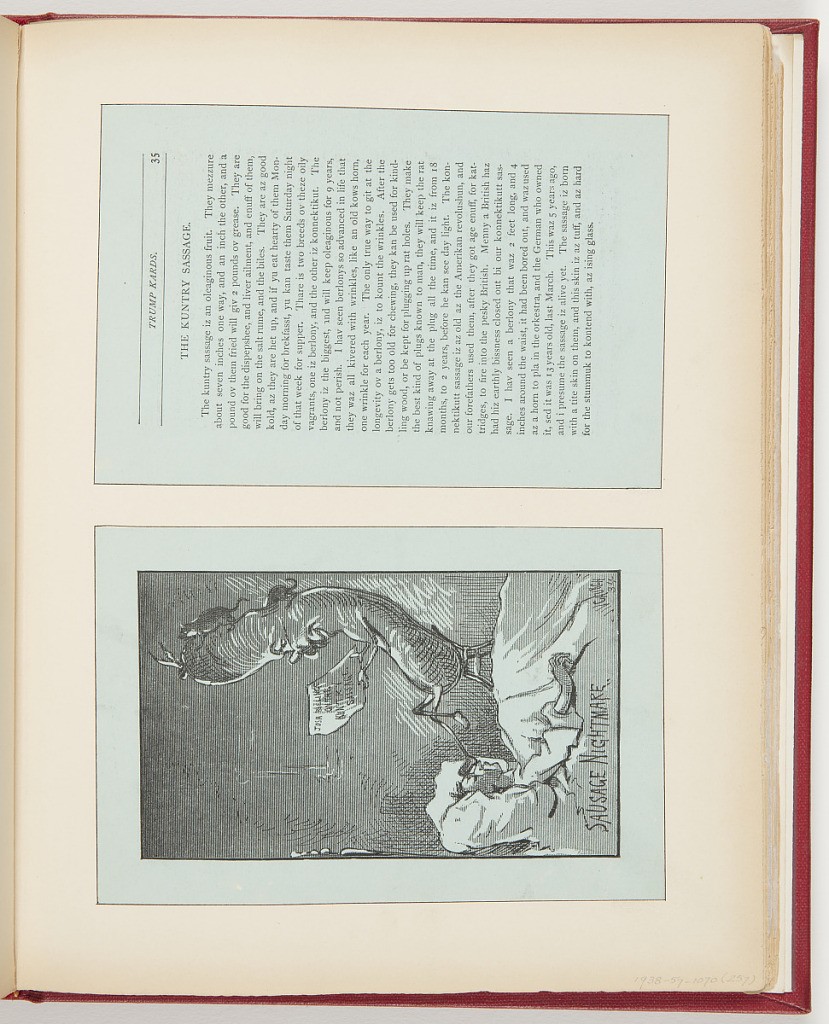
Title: Sausage Nightmare
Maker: Frederick Stuart Church, American, 1842–1924
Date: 1877
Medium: Printed in black ink on blue paper
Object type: Ephemera
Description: Top, short story on the country sausage. Bottom; right, profile of sausage with glasses reading story, sitting on chair, rats climb up his back. Bottom, man sleeping in bed, foot of sausage on man's nose.